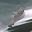
Label: 1